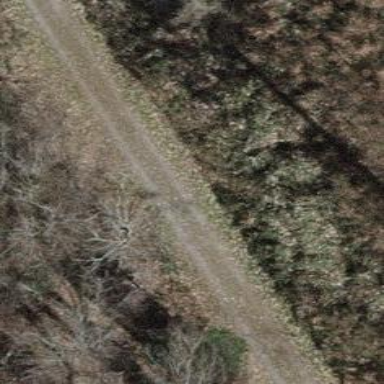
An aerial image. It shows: Gravel track with grade 2 tracktype.